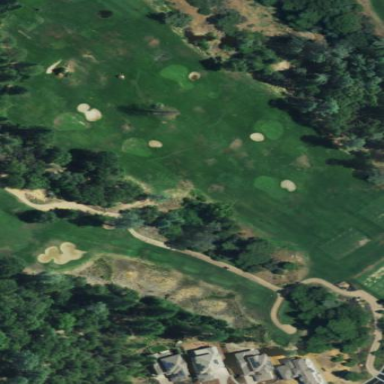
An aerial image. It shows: Grassy area designated as driving range for golf.